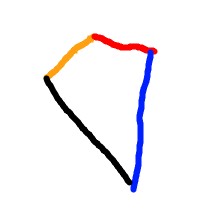
Shape: kite